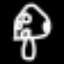
Label: mushroom